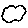
Label: cloud